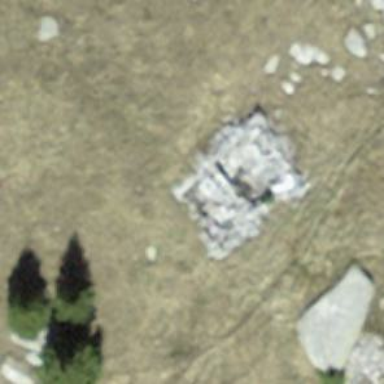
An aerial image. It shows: Historic building in ruins.